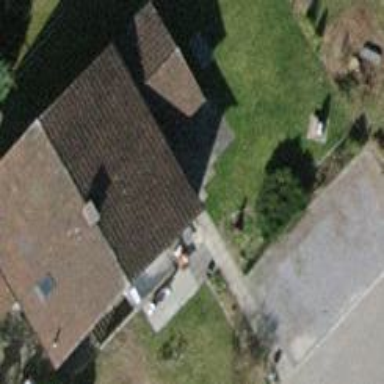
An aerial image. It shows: Semi-detached house.